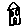
Label: house